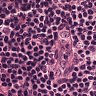
Metastatic tissue present: no